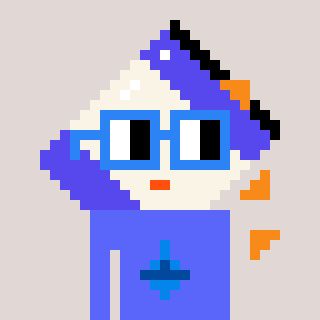
a pixel art character with square blue glasses, a chips-shaped head and a purple-colored body on a warm background